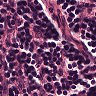
Metastatic tissue present: no